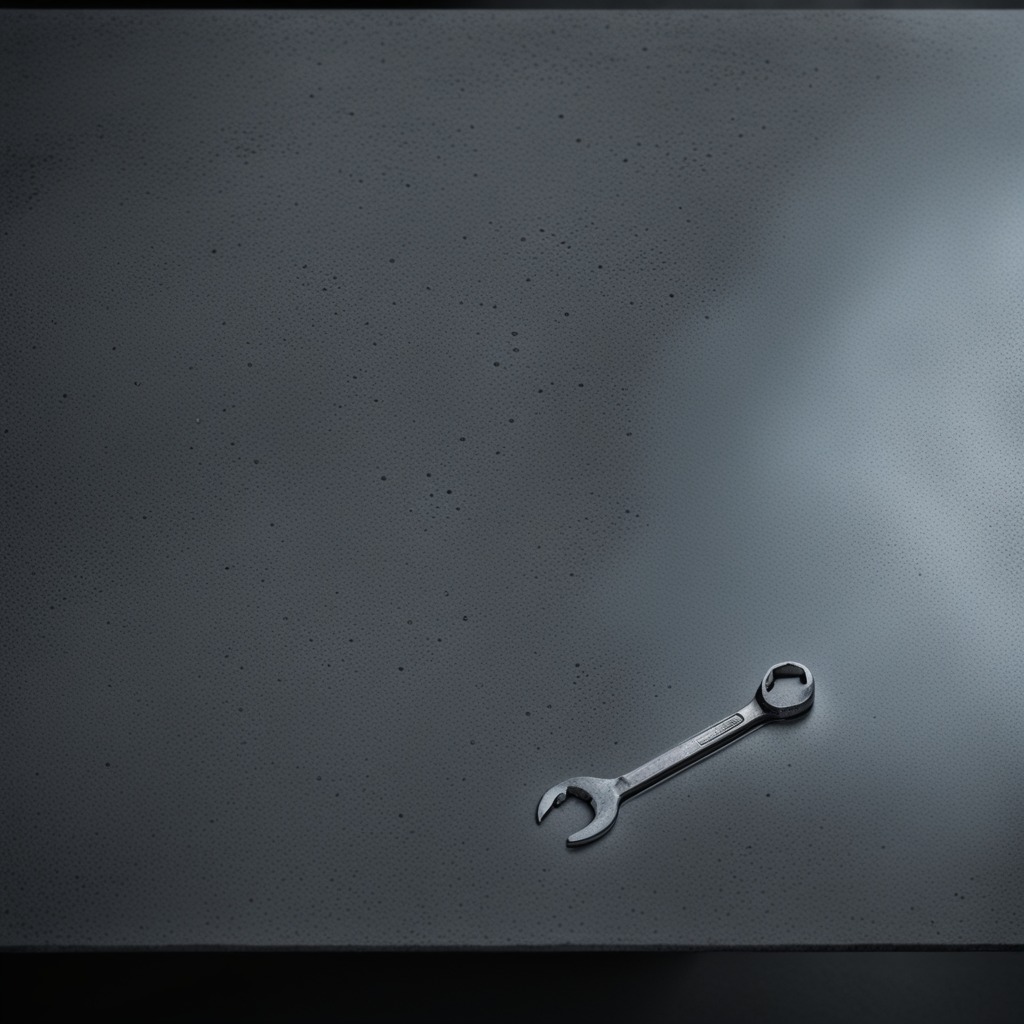
An wrench is lying on the clean granite table inside a workshop at night.